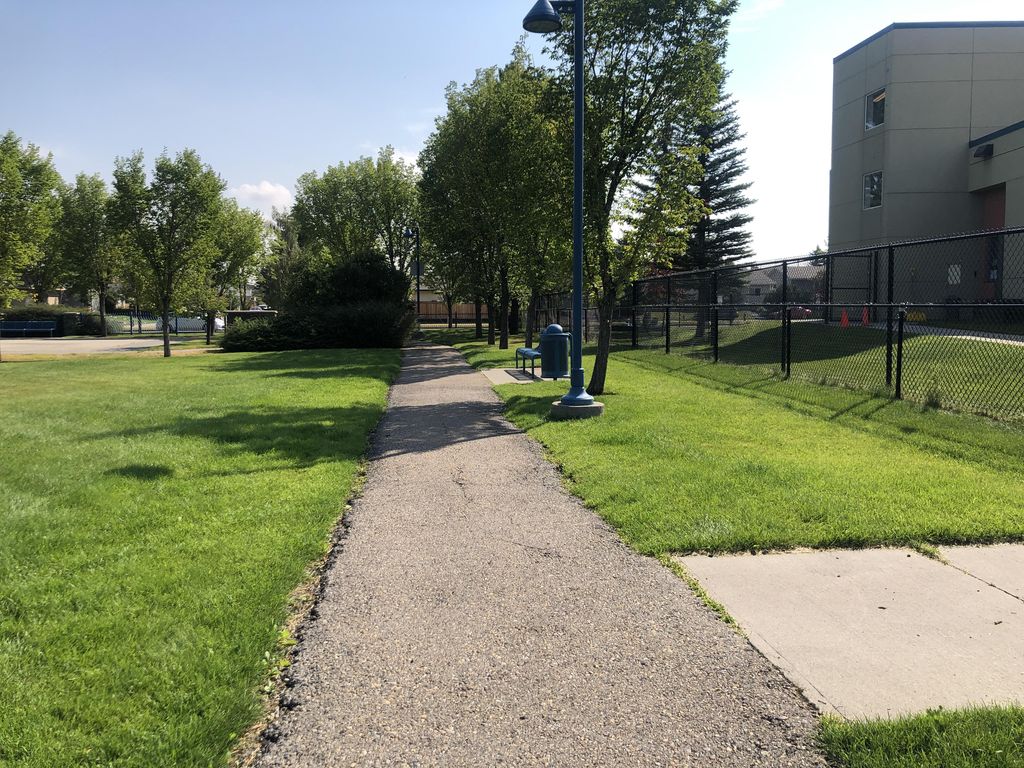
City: calgary